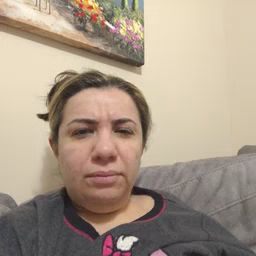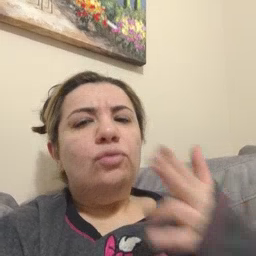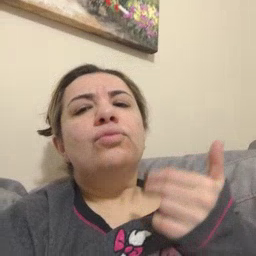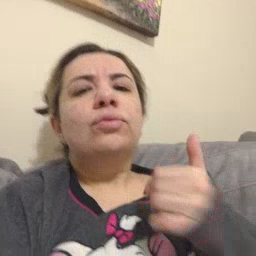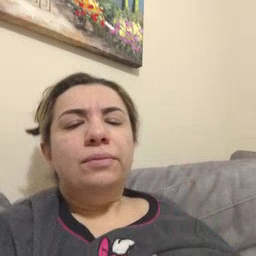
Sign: cute